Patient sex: M
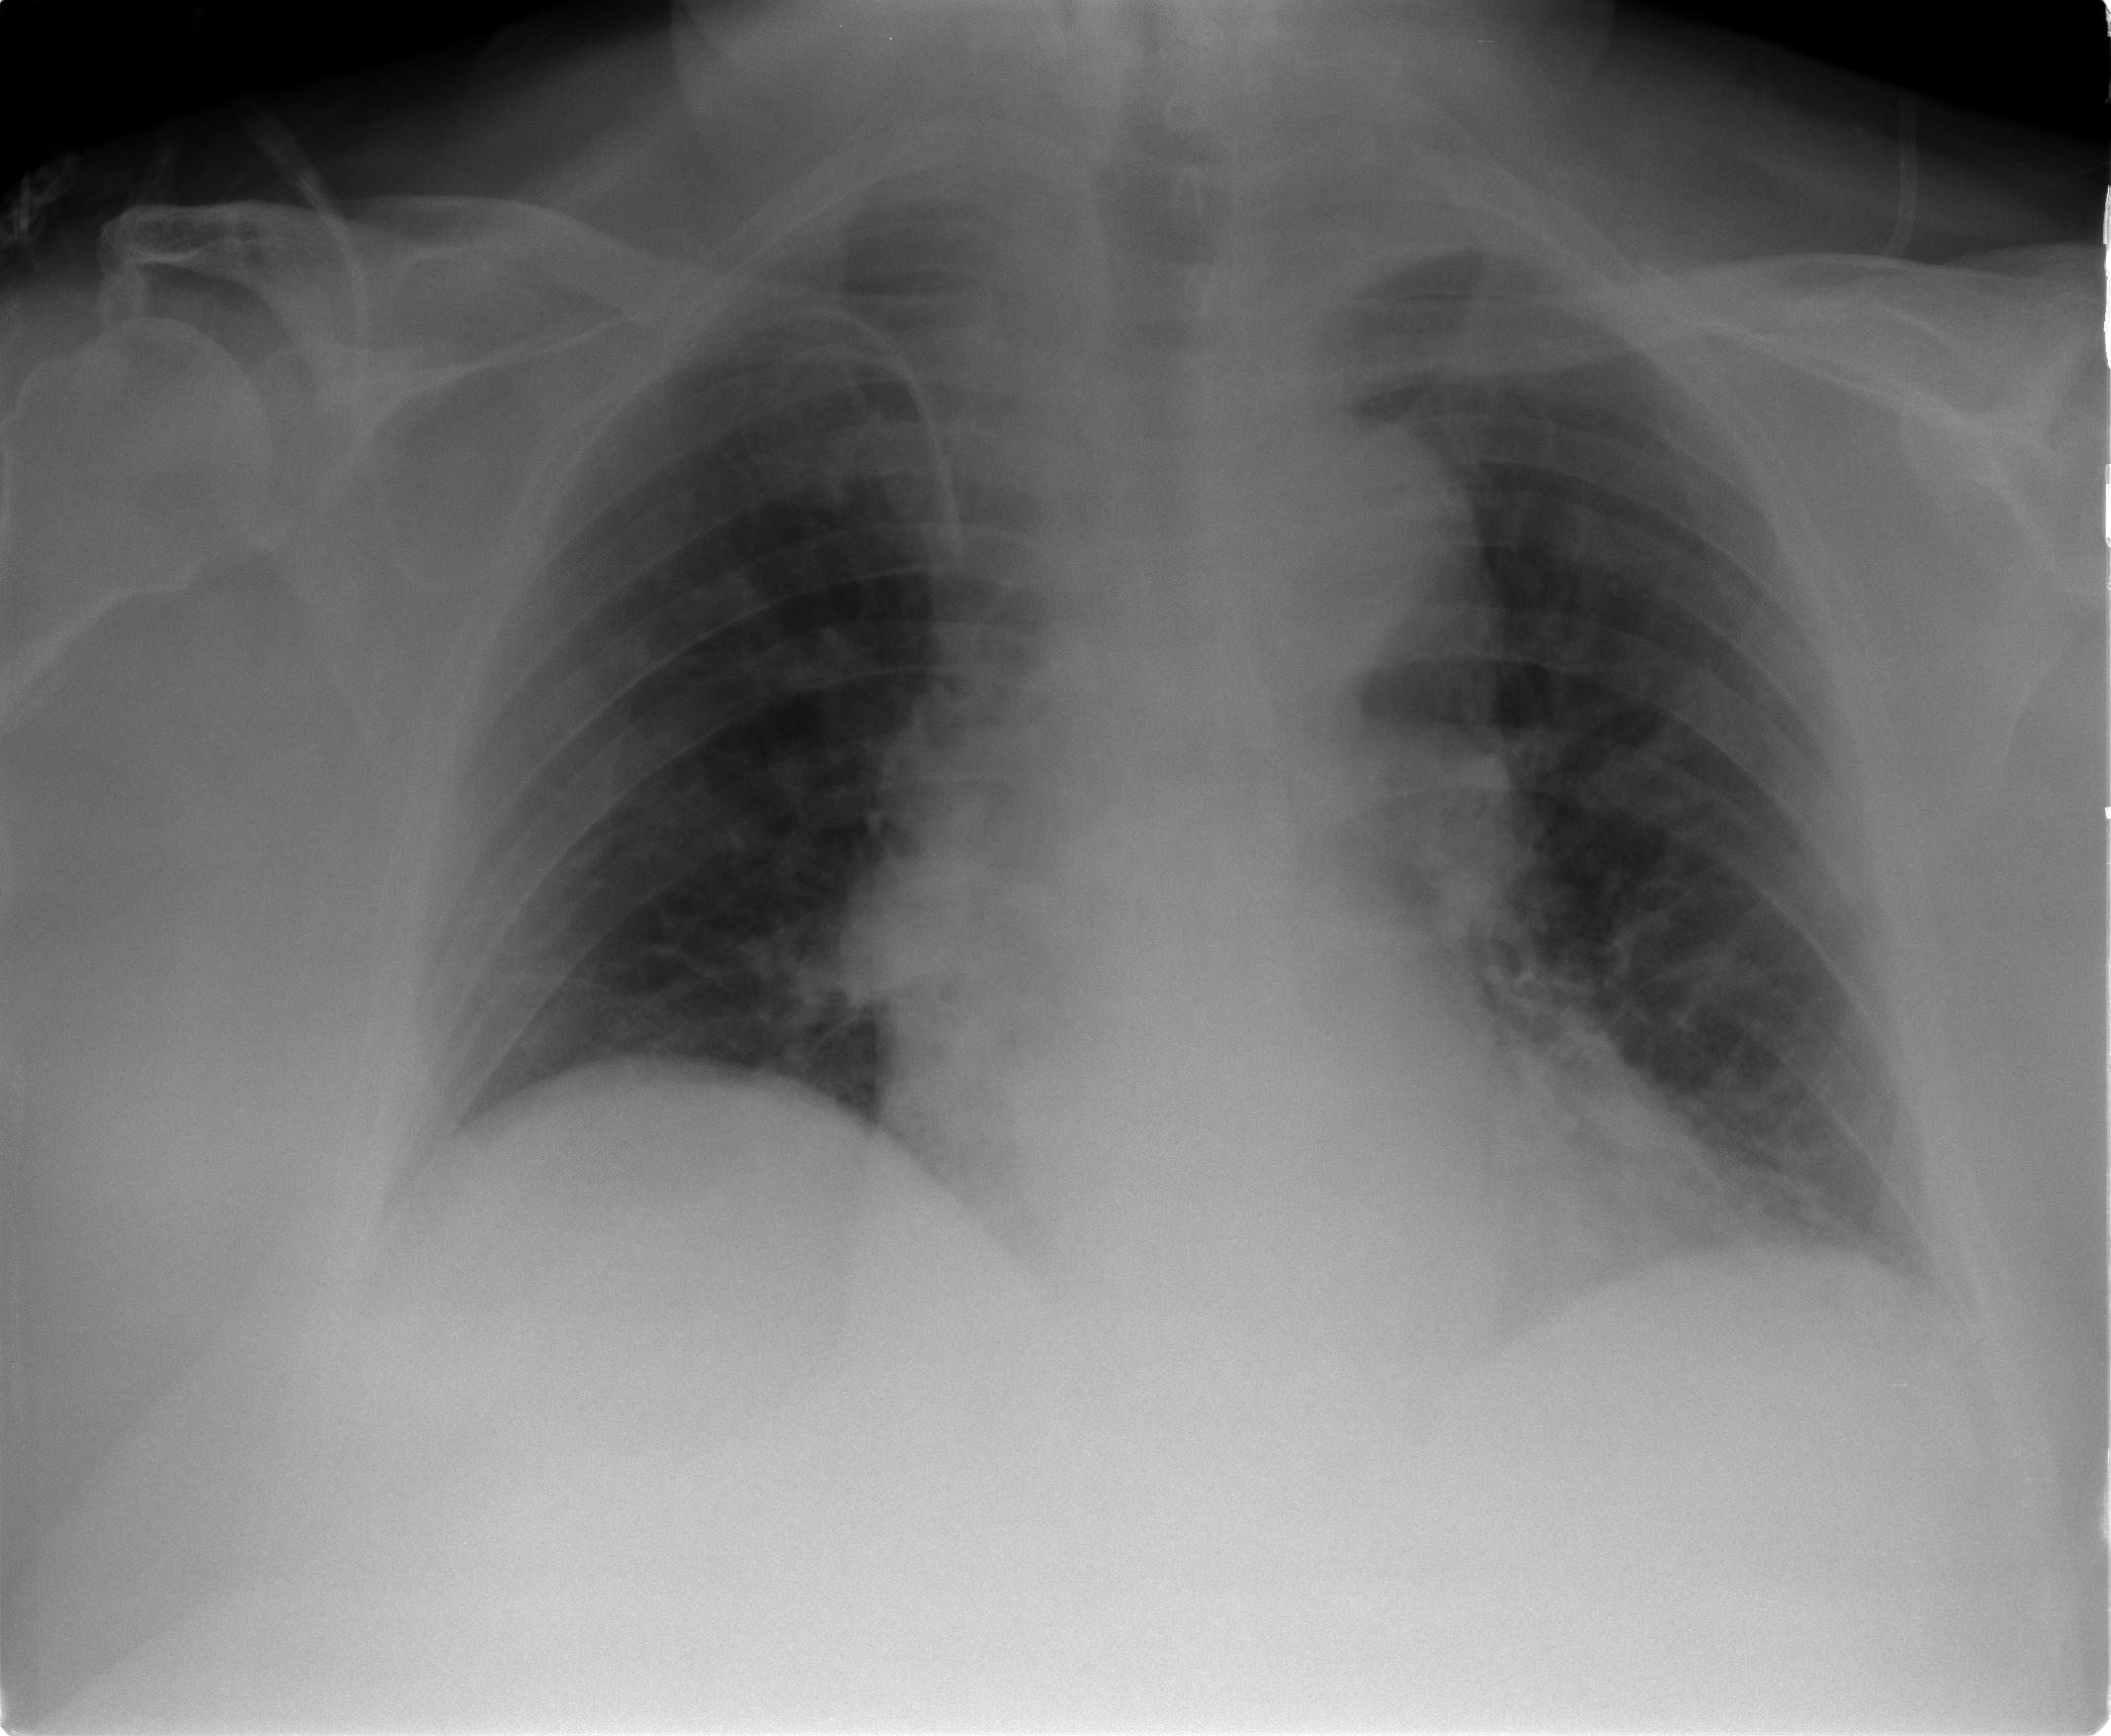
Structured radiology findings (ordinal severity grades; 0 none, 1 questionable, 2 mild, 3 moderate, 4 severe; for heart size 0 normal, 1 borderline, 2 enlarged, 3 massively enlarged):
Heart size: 0
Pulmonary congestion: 0
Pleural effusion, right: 0
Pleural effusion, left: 0
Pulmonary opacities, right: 0
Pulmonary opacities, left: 0
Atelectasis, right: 0
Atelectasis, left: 2